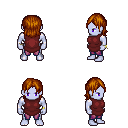
a pixel art fantasy rpg character, male body template, dark elf, purple skin, maroon tunic, magenta pants, brunette long bangs hairstyle, bracelets, four views (front, back, left, right), 2x2 character sprite sheet, small pixel art, hard edges, no anti-aliasing